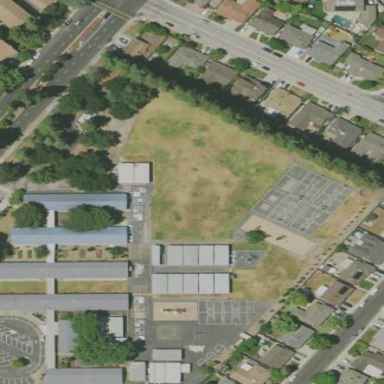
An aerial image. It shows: Asphalt schoolyard for leisure land.